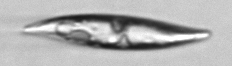
Label: Pleurosigma